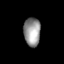
Tissue: skin
Cell type: Epithelial cells
Senescence score: 0.2547
Nuclear area (px): 465
Mean DAPI intensity: 150.234